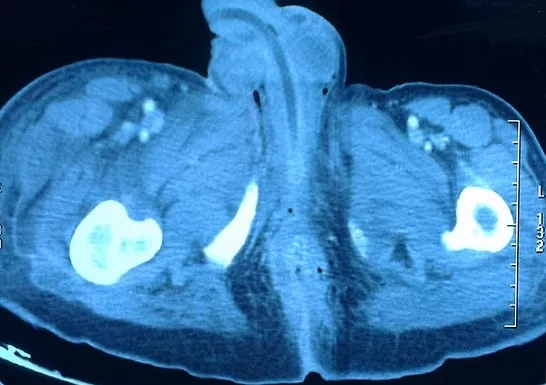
CT scan of the pelvis showing fasciitis with air bubbles.
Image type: radiology (ct)